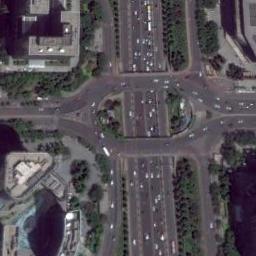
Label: roundabout